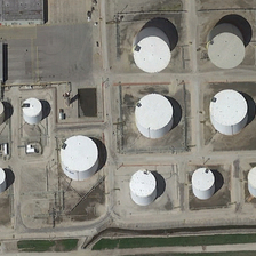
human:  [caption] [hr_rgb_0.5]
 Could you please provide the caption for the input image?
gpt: There is very little grass on the deserted land.

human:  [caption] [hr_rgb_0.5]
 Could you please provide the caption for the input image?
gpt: There is very little grass on the barren land.

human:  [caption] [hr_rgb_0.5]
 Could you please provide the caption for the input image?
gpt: There are only a few grass trees on the barren land.

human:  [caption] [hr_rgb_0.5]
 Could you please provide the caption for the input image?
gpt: There are only a few grass trees on a piece of abandoned land.

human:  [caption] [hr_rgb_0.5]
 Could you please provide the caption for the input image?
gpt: There are only a few meadows on the barren land.